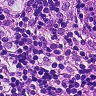
Metastatic tissue present: yes